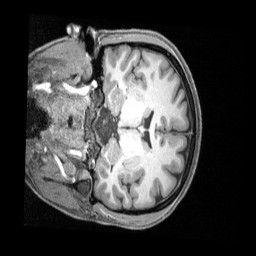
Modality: T1w
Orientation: coronal
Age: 29
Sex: female
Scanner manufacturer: siemens
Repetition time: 2.4 s
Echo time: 0.00231 s